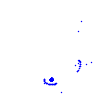
Particle: electron